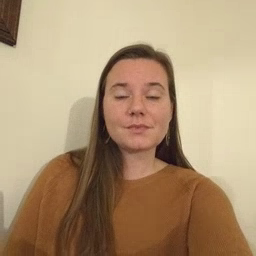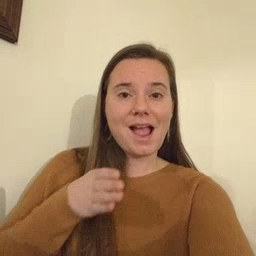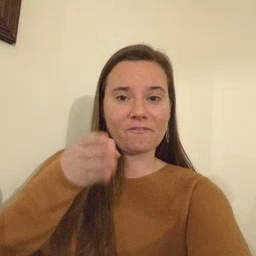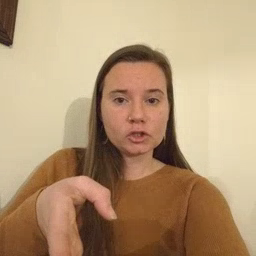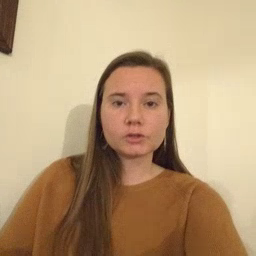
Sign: after